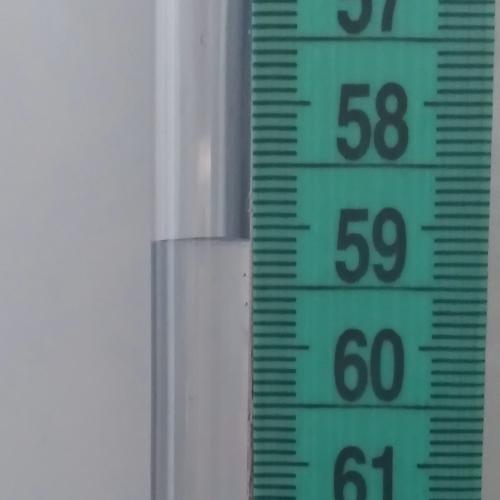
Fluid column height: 59.1 cm